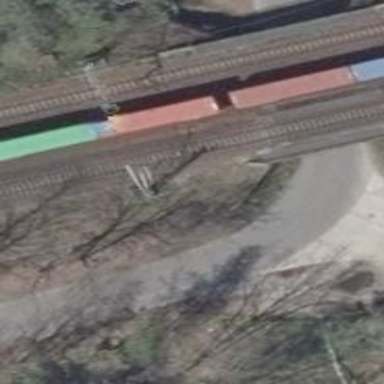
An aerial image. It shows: Railway track with contact line for electrification.